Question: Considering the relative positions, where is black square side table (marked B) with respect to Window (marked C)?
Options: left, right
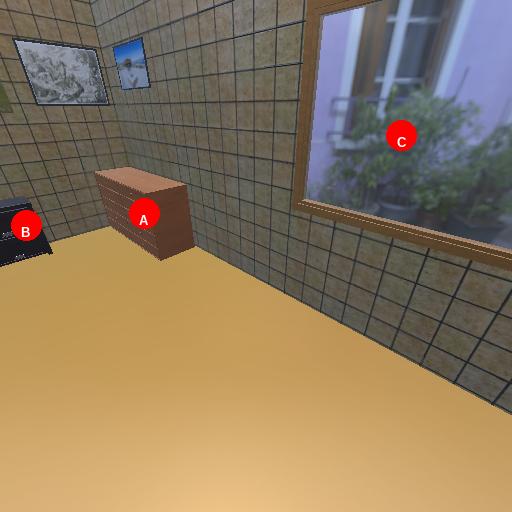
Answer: left